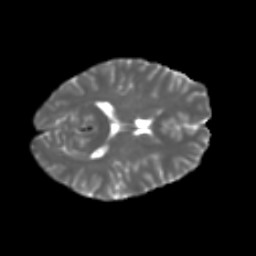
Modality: T2w
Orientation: axial
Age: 41
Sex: female
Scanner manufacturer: ge
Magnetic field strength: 3 T
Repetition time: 7.8 s
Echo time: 0.0606 s